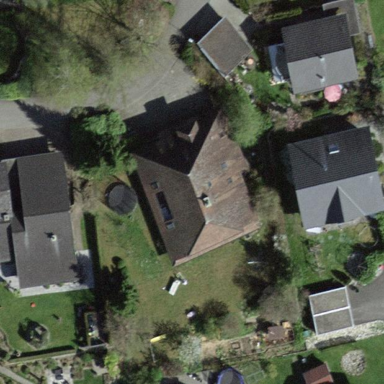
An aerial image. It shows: Residential building.